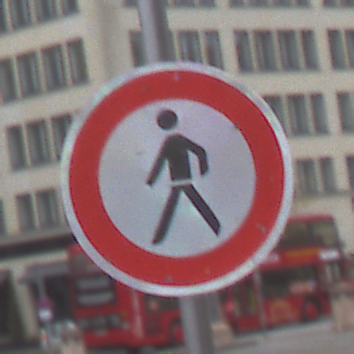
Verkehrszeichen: VerbotFussgaenger
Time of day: Midday
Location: Outdoor (Urban)
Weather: Overcast
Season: NotSpecified
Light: Natural